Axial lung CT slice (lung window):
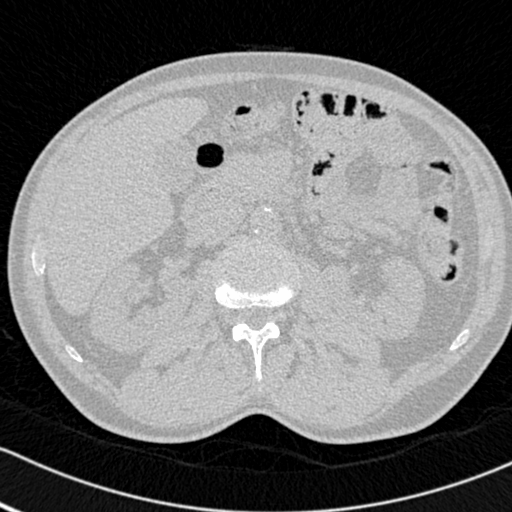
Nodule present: no